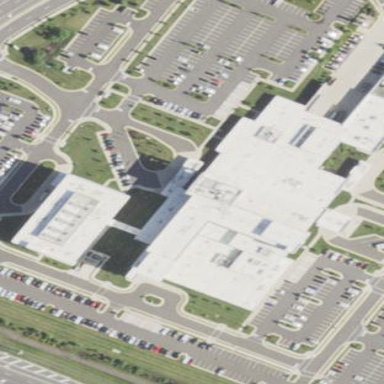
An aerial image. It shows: Hospital providing healthcare services.